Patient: sex M, age 79
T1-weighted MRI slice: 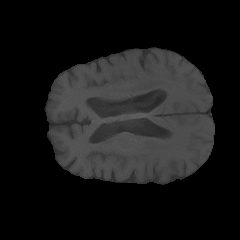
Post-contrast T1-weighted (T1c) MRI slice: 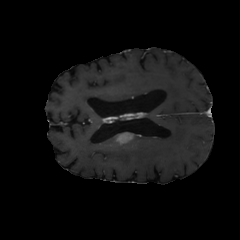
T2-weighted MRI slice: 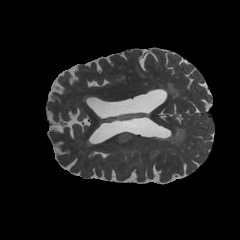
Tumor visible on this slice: yes
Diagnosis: Glioblastoma, IDH-wildtype
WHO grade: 4